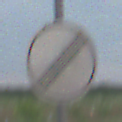
Verkehrszeichen: EndeSaemtlicherBegrenzungen
Umgebung: Outdoor, Nature
Tageszeit: SunriseSunset
Wetter: PartlyCloudy
Licht: Natural
Jahreszeit: NotSpecified
Kontrast: LowContrast